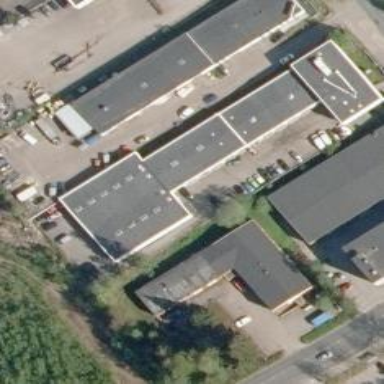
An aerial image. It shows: Industrial building.